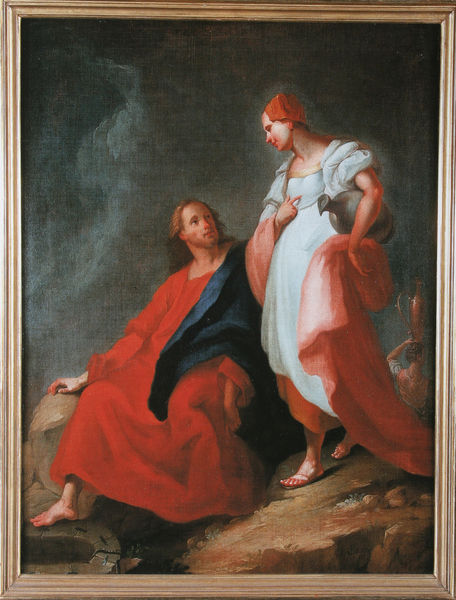
Titel: Christus und die Samariterin am Jakobsbrunnen (Kopie nach Giambattista Piazzetta)
Künstler: Johann Baptist Enderle
Standort: Mainz
Institution: Landesmuseum
Schlagwörter: berg, blau, dunkel, felsen, fuß, gemälde, gestein, hand, himmel, kopf, mann, nackt, schatten, umhang, wasser, weiß, wolken, grün, menschen, mädchen, sitzen, abend, bewegung, braun, frau, geste, grau, haar, hell, hintergrund, hut, kleid, kleider, männer, nacht, nase, orange, reden, rücken, schwarz, szene, blick, dame, rot, tuch, wolke, gespräch, haube, malerei, bart, flasche, gesichter, jung, mütze, bibel, falten, johannes, kleidung, rahmen, stehen, stein, steine, tragen, ärmel, bild, gesten, goldrahmen, hals, öl, gewand, haare, mantel, sitzend, stehend, stoff, tücher, gewänder, paar, rosa, wasserfall, brunnen, amphore, kanne, krug, vase, kopfbedeckung, lächeln, füße, liebe, sitz, mieder, fels, leer, sturm, unwetter, blue, hands, hat, people, red, religious, robes, white, women, wein, arm, black, dark, discussion, dress, dunkelblau, einfach, face, friends, hair, lady, nose, old, painting, portrait, robe, sitting, talk, talking, woman, kopftuch, maler, looking, picture, pink, two, brown, pot, sandalen, zeigen, barfuss, glaube, religion, jungfrau, leinwand, betrachten, tracht, karaffe, liebespaar, ehepaar, ehe, gestus, sandale, hubi, christus, jesus, jesus christus, christlich, teufel, cloud, clouds, karg, man, rock, rocks, sky, stone, versuchung, griechisch, religiös, gehend, girl, head, water, griechenland, boy, eyes, feet, blickkontakt, flowing, grass, night, path, gerafft, gerahmt, jünger, maria, magdalena, frame, gaze, maria magdalena, color, mouth, bird, walking, biblisch, brunnenrand, satan, christentum, couple, smile, freiheitsmütze, storm, christi, testament, feuerrot, love, urn, outside, person, rural, two people, wasserkrug, wasserträgerin, cloak, clothes, neck, foot, shoe, italienisch, boot, christ, rotes gewand, eye, bottle, cloth, rose, finger, wasserträgerinnen, rotkäppchen, sandals, cup, abraham, sandal, geand, sxhwarz, canvas, judas, dutch, pointing, hure, phrygische mütze, carry, messias, mary, haaare, gleichnis, stones, bible, balance, jug, standing, sünderin, new testament, well, interaction, border, cracks, point, gay, brunnenmauer, huni, perus, sndale, basin, dunkler himmel, sell, withe, red dress, hood, bare feet, barefoot, white dress, wife, jesus religiös steinboden gespräch, communication, signal, har, fü´e, jar, together, bonnett, crack, speach, sinner, red nose, samaria, panting, pontormo, samaritan, samaritanisch, sandle, dialogue, red and blue, bllue, rainiassance, dark background, red noses, haaew, rudolph, affair, waterskin, byble, hia, admiration, rahel